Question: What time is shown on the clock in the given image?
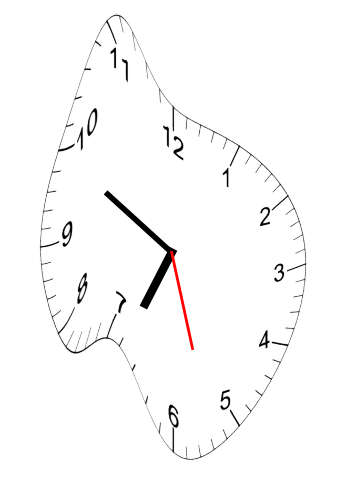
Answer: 06:49:27